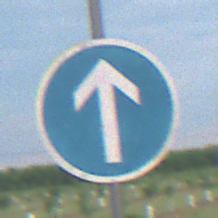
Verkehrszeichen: VorgeschriebeneFahrtrichtungGeradeaus
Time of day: SunriseSunset
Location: Outdoor (Nature)
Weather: PartlyCloudy
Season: NotSpecified
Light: Natural